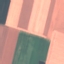
Land use / land cover: AnnualCrop